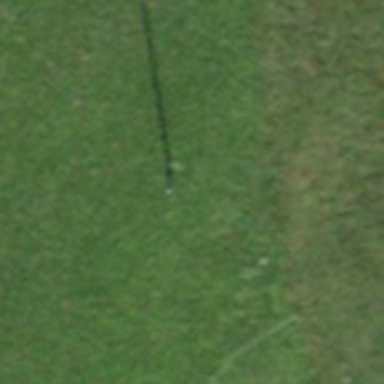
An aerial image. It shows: Minor power line with 3 cables.